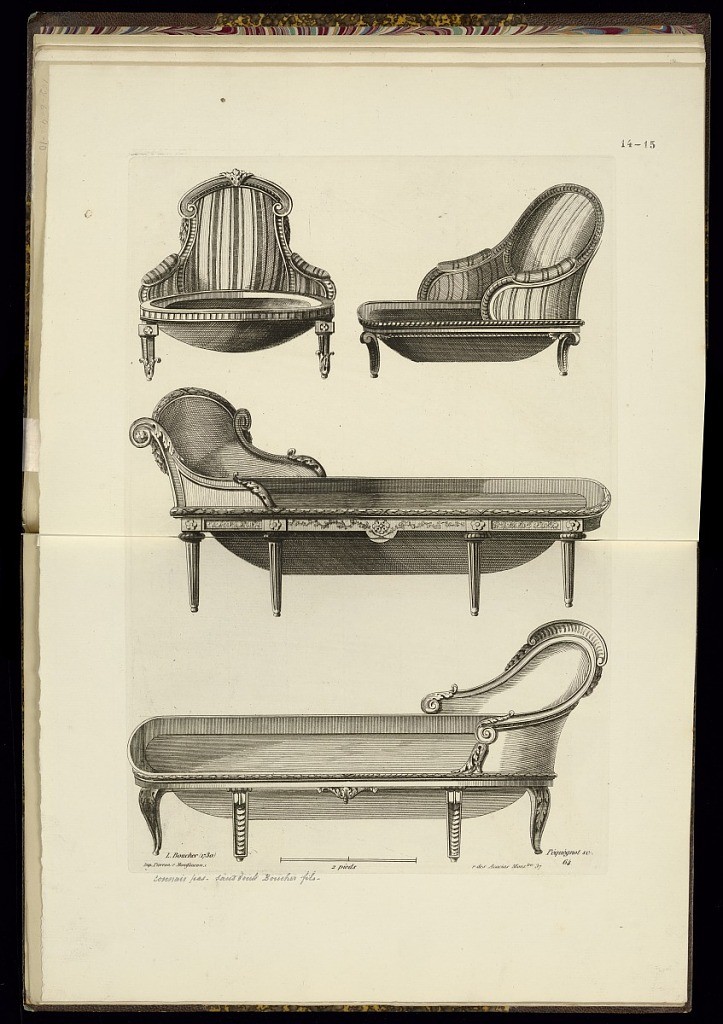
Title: Four Bath Designs
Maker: Juste-François Boucher, French, 1736 – 1782
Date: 1849–66
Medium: Etching on paper
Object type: Print
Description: Two designs for baths in the shape of two chairs and two chaises longues with sculpted frames, cabriole legs and upholstered backs. The frames feature scrolling leaves, fluting, and floral motifs. The plate is signed with the printmaker, publisher, and original designer, and numbered.